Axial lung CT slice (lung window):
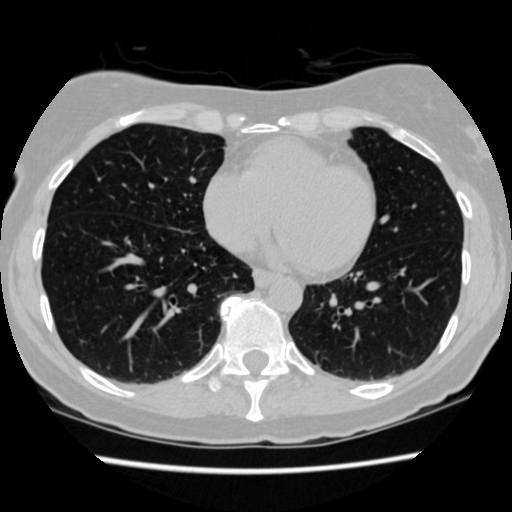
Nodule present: no